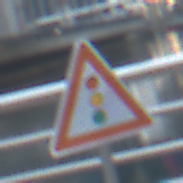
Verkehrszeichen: Lichtzeichenanlage
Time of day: MorningAfternoon
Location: Outdoor (Urban)
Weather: PartlyCloudy
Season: NotSpecified
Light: Natural